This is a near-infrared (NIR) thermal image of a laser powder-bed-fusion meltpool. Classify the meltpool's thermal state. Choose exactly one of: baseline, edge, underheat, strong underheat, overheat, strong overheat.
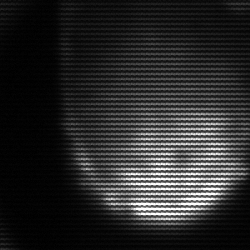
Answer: edge